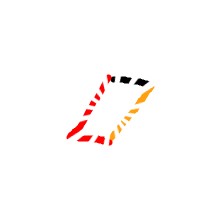
Shape: parallelogram